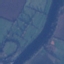
Land use / land cover class: River